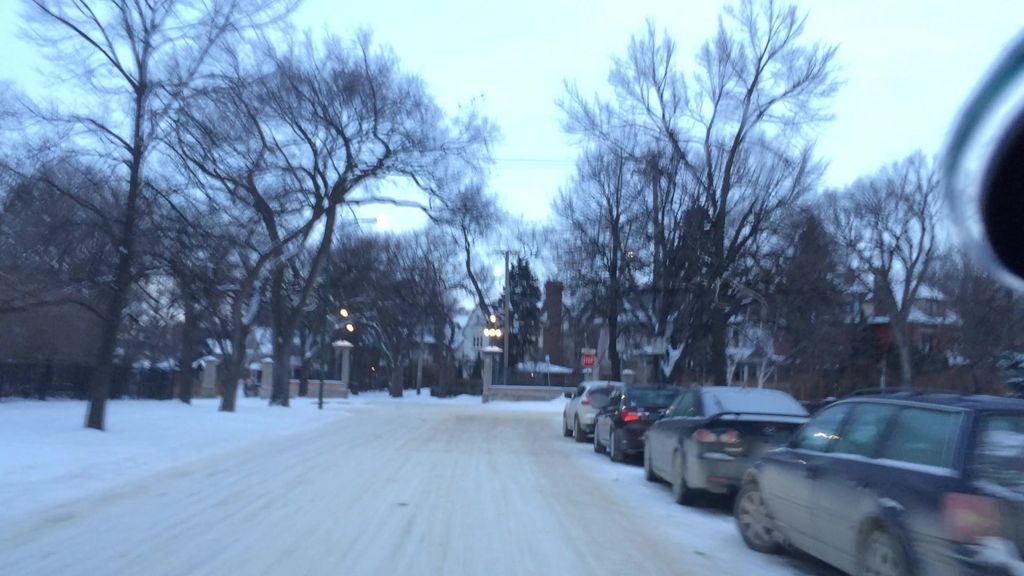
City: winnipeg